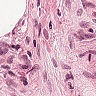
Metastatic tissue present: no